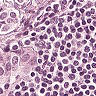
Metastatic tissue present: yes